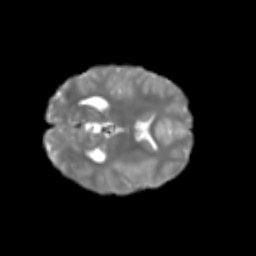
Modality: T2w
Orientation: axial
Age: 7
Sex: male
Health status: healthy